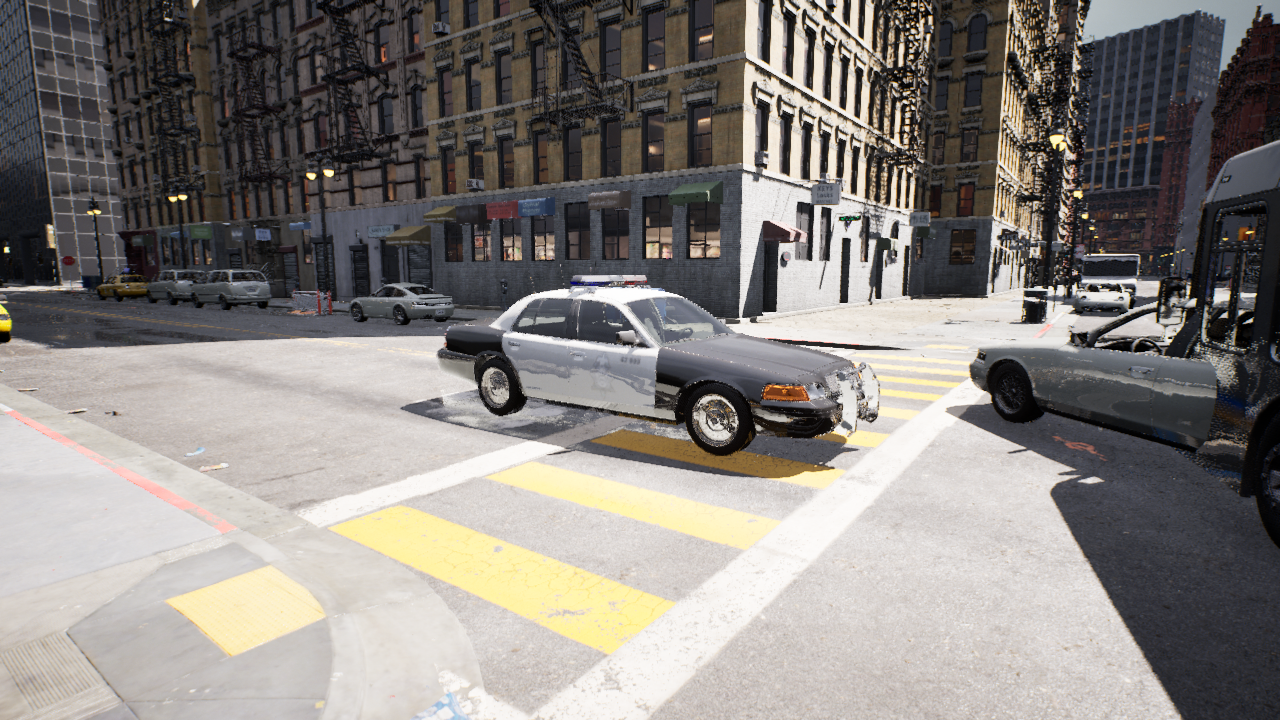
Venue: residential
Lighting: clear day
Vehicle rig: sedan